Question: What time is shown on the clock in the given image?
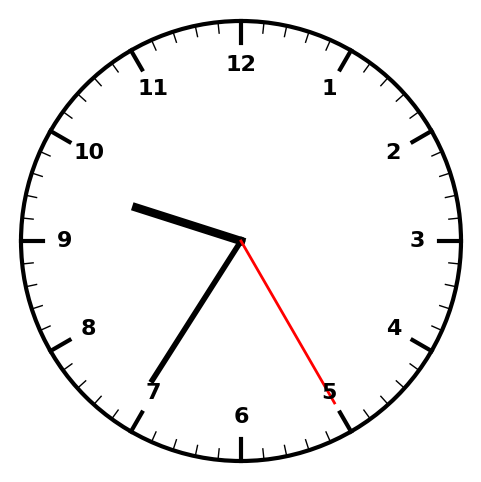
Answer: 09:35:25